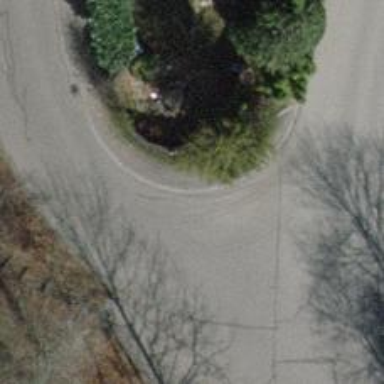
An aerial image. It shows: Raised kerb.